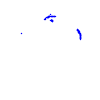
Particle: proton